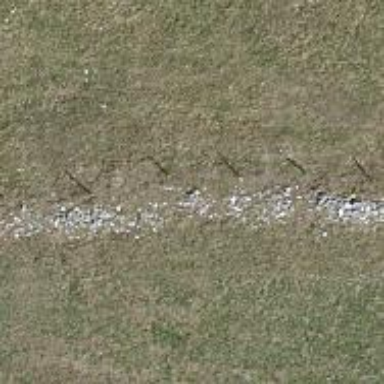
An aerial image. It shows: Wall made of dry stone.